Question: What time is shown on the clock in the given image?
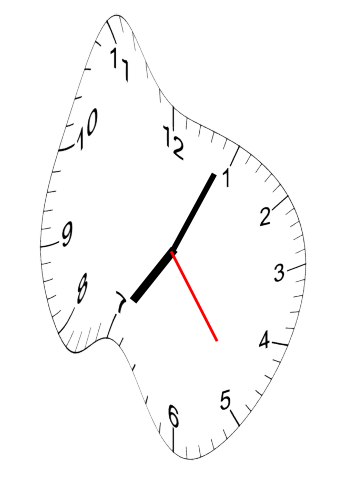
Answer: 07:04:24